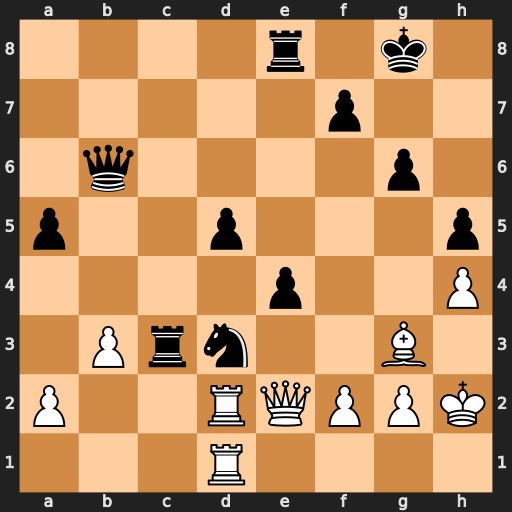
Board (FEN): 4r1k1/5p2/1q4p1/p2p3p/4p2P/1Prn2B1/P2RQPPK/3R4
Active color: w
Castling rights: -
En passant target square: -
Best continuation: Rxd3 Rxd3 Rxd3